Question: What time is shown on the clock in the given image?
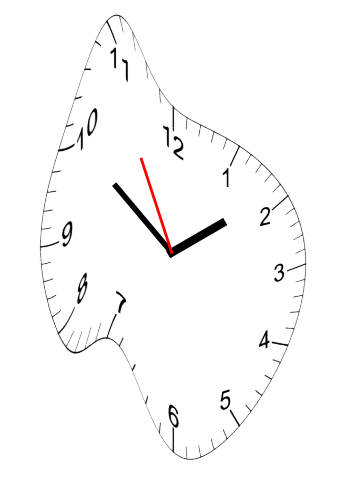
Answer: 01:50:55